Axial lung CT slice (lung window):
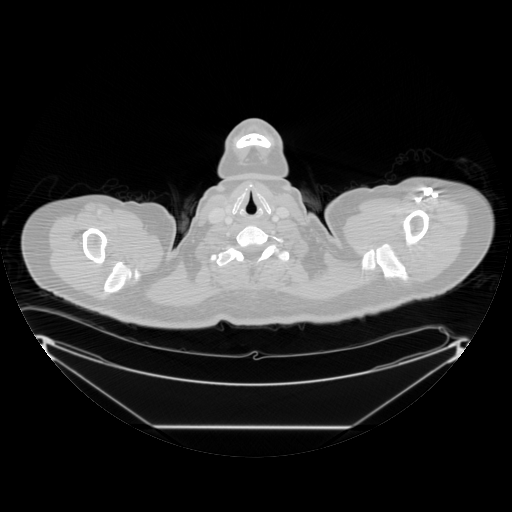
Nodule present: no